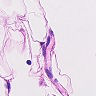
Metastatic tissue present: no